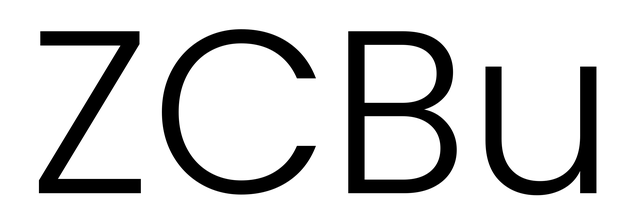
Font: Poppins-Light